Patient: sex M, age 62
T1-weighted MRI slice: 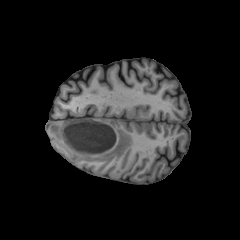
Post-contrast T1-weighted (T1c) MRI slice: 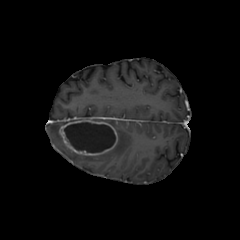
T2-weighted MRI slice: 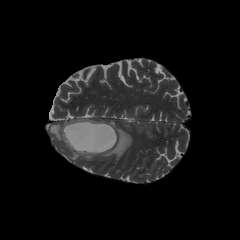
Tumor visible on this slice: yes
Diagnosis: Glioblastoma, IDH-wildtype
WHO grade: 4